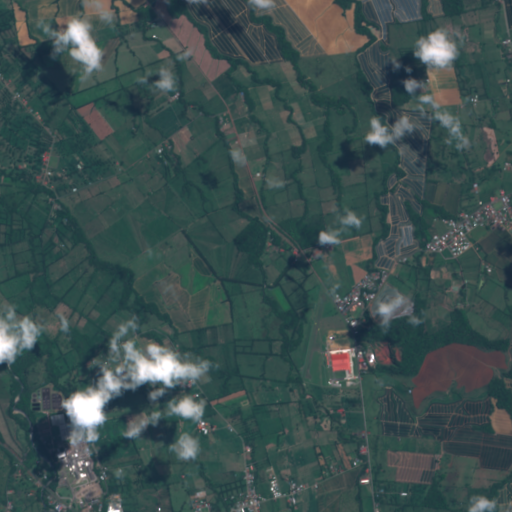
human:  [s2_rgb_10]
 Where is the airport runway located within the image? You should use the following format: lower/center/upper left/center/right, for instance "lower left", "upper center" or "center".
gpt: The airport runway is located in the lower center of the image.
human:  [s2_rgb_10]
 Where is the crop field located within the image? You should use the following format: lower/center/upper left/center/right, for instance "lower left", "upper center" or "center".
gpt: The crop field is located in the lower right of the image.
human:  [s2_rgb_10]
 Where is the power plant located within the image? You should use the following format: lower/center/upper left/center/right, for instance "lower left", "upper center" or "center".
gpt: There is no power plant in the image.